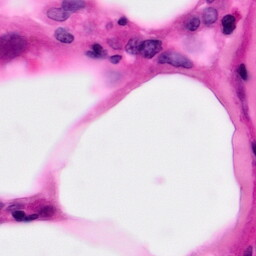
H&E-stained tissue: Pancreatic